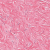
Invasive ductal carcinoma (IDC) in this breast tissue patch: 0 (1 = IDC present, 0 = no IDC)